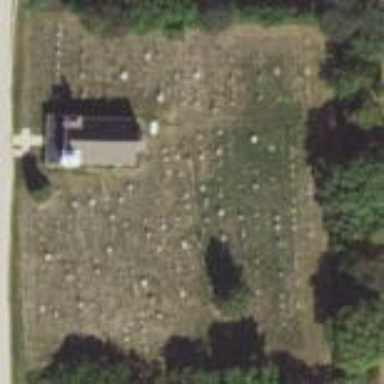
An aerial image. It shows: Cemetery.